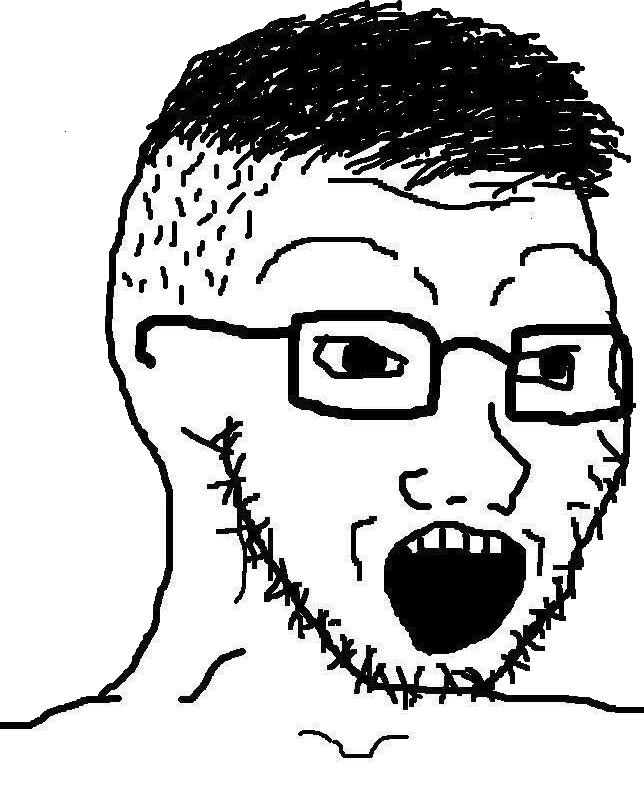
Label: 5_Soyjak